Question: So if you post empty string to a controller like this
'''
<input type="text" value="" name="idList">
'''
and try to bind it to a List very strange stuff occurs

Does anybody faced this issue?
Why it adds default int value to a list?
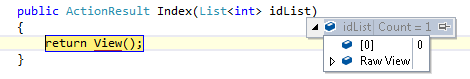
Answer: No, this is not strange, nor is it unexpected. The problem here is that you don't understand the difference between a reference type (string) and a value type (int) and what their default values are.
An int cannot be null, and must always have a value. In this case, the model binder is trying to convert a blank string to your list and failing, so it creates a "default" value for the type, which for int is 0 (since it can't be null). The model binder always uses the default value for the type if it fails to convert, which for nullable types is null, but for value types is whatever it's default is.
Simultaneously, you should have an Error placed in your ModelState.Errors list that informs you about this error. If you want null, then you need a List nullable int.